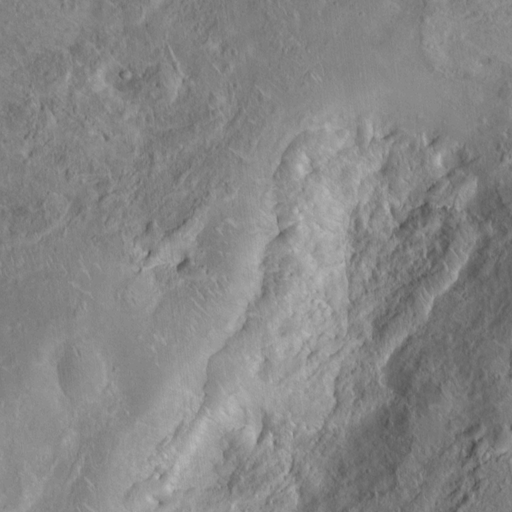
Classes present: Background, Cone